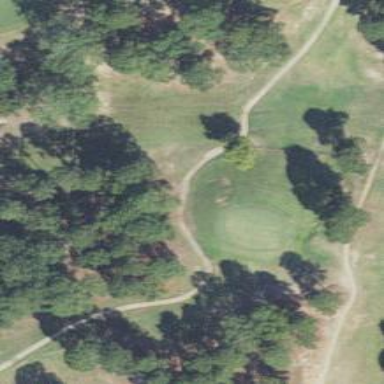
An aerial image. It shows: Golf hole.